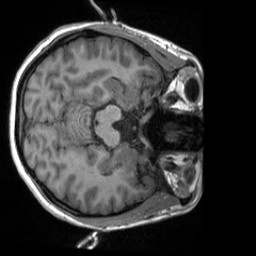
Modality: T1w
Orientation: axial
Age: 22
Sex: female
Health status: healthy
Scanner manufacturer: siemens
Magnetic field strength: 3 T
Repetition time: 2 s
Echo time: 0.00232 s